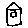
Label: house